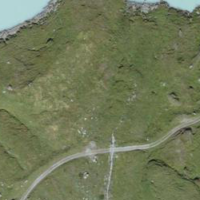
EUNIS habitat code: 26
Species observed at this site:
Parnassia palustris